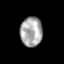
Tissue: prostate
Cell type: T cells
Senescence score: 0.7203
Nuclear area (px): 638
Mean DAPI intensity: 168.019